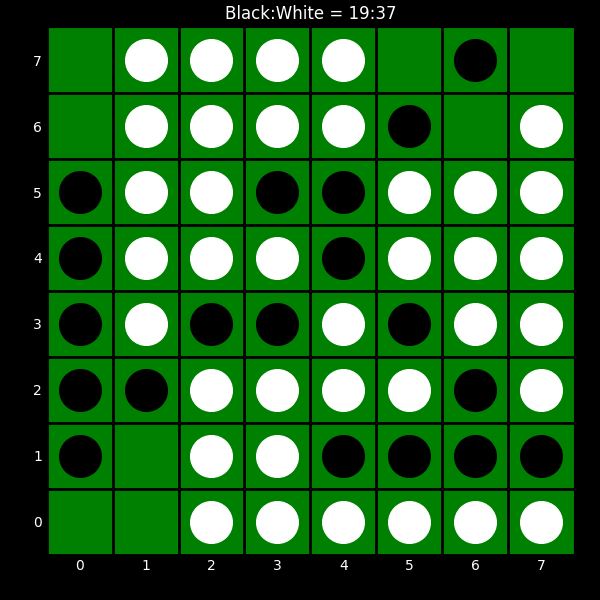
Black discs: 19
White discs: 37